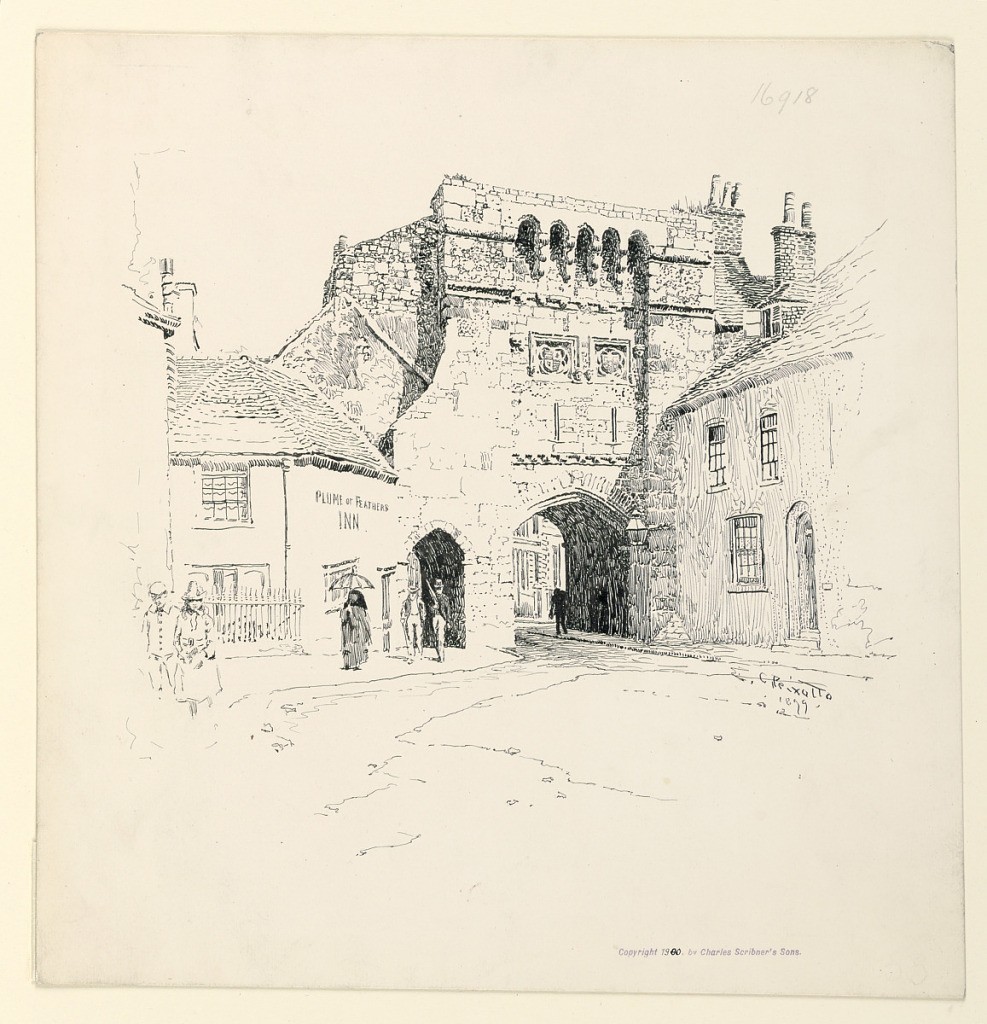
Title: The West Gate, Winchester
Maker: Ernest Clifford Peixotto, American, 1869–1940
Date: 1899
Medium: Pen and ink on illustration board
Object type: Drawing
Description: Portion of a fortified wall, with a passageway cut through it.  The parapet is machicolated above.